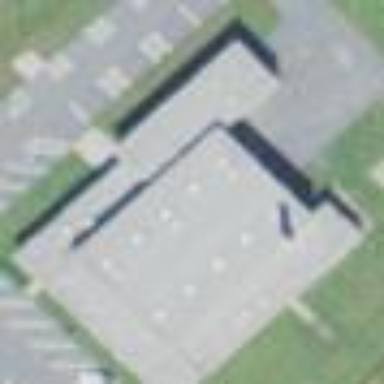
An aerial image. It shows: Military armory building.